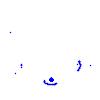
Particle: electron